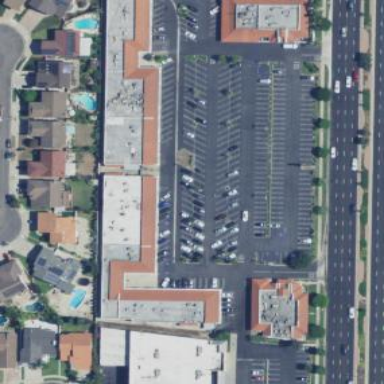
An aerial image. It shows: Retail building.